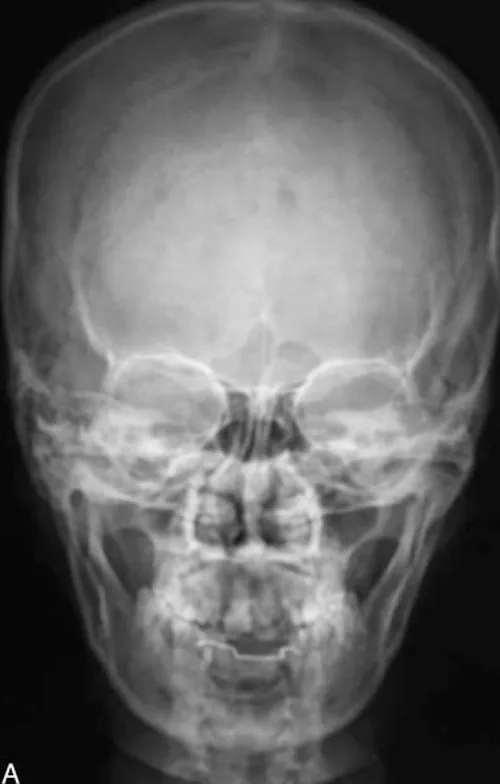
X-ray of skull.
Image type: radiology (x_ray)